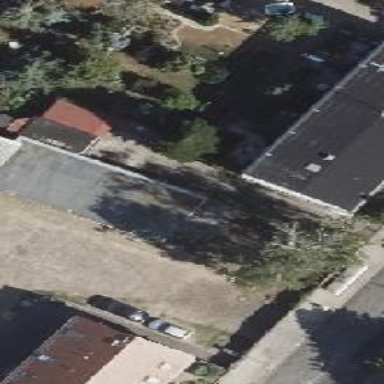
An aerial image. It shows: Group of garages.